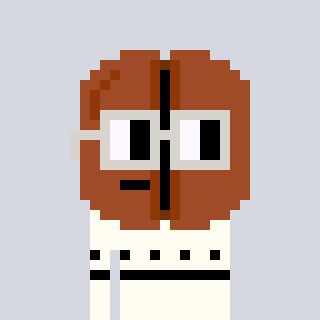
a pixel art character with square light gray glasses, a coffeebean-shaped head and a grayscale-colored body on a cool background